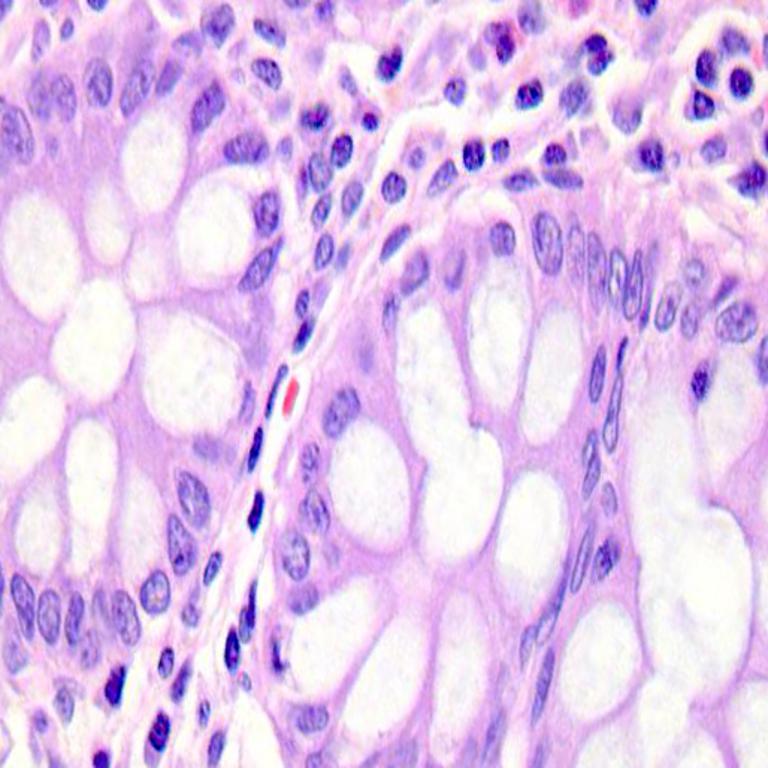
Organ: colon
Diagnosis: benign